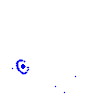
Particle: electron